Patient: sex F, age 46
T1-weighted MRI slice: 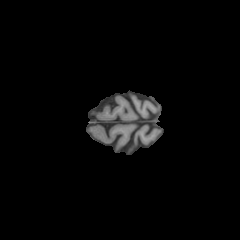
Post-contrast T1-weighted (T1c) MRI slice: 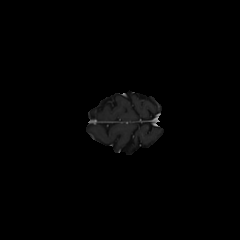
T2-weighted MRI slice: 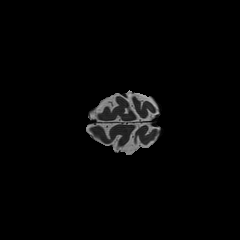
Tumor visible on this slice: no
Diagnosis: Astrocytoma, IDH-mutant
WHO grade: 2